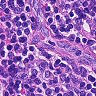
Metastatic tissue present: no